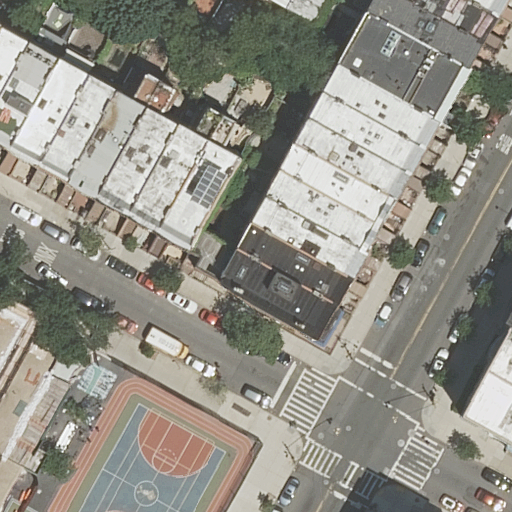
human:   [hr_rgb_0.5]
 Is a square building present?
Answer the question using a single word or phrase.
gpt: no

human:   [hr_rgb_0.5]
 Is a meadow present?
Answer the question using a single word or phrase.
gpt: no

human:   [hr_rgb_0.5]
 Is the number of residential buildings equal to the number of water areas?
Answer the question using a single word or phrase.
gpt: no

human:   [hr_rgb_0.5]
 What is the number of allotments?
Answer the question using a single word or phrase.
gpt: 0

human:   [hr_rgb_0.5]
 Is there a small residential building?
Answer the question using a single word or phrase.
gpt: yes

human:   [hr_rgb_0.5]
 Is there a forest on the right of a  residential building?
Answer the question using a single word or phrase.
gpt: no

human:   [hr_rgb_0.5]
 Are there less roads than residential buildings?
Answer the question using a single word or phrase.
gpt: yes

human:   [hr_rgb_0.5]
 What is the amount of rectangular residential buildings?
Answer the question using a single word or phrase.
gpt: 23

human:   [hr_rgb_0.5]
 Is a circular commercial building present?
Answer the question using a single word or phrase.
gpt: no

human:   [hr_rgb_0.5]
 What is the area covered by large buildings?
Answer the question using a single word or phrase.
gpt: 4232m2

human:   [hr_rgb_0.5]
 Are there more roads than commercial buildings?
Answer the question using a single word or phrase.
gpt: yes

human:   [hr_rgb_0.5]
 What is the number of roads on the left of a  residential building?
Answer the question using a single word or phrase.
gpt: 2

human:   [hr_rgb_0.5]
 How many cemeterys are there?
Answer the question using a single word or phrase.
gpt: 0

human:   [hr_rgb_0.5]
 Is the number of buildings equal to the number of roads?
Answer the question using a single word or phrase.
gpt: no

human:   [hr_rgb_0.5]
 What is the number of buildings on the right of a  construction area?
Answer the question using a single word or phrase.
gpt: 0

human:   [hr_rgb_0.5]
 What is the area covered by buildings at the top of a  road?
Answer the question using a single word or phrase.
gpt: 3165m2

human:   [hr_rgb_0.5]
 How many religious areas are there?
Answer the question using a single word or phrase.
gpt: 0

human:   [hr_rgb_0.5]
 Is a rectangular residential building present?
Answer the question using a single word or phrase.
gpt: yes

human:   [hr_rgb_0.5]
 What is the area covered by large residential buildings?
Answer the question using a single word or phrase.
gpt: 4232m2

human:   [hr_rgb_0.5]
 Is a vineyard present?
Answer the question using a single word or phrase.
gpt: no

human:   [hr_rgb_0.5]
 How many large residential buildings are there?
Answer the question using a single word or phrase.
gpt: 1

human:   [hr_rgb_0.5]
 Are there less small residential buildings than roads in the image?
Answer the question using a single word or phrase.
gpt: no

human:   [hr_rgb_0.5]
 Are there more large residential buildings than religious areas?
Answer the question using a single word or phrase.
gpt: yes

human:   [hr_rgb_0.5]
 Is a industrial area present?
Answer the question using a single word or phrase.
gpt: no

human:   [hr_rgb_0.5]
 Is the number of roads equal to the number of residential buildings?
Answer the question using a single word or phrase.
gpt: no

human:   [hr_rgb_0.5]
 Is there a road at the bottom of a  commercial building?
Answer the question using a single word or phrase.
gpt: no

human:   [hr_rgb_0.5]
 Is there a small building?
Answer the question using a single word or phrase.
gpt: yes

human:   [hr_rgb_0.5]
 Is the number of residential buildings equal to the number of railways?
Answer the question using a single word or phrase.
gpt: no

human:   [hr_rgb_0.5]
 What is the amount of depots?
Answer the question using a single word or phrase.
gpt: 0

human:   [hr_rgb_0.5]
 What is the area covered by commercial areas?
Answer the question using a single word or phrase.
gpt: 0m2

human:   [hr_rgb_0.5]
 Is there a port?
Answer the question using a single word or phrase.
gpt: no

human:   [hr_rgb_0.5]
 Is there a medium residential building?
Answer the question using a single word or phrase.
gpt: yes

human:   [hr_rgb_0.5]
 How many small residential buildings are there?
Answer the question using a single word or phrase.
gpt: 7

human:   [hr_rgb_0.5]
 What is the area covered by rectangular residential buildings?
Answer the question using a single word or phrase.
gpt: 2719m2

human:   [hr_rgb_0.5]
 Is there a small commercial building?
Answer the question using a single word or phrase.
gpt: no

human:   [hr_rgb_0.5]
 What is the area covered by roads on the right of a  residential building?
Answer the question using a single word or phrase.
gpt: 0m2